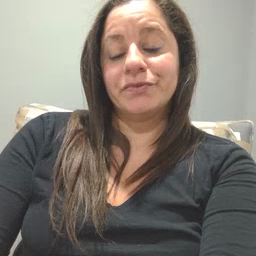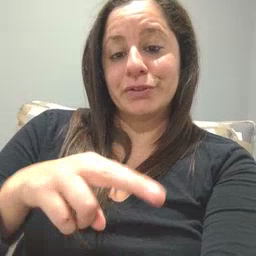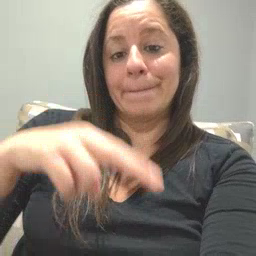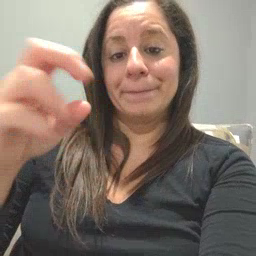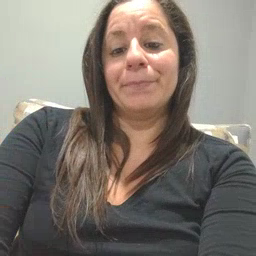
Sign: jump